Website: lowes
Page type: billing-address
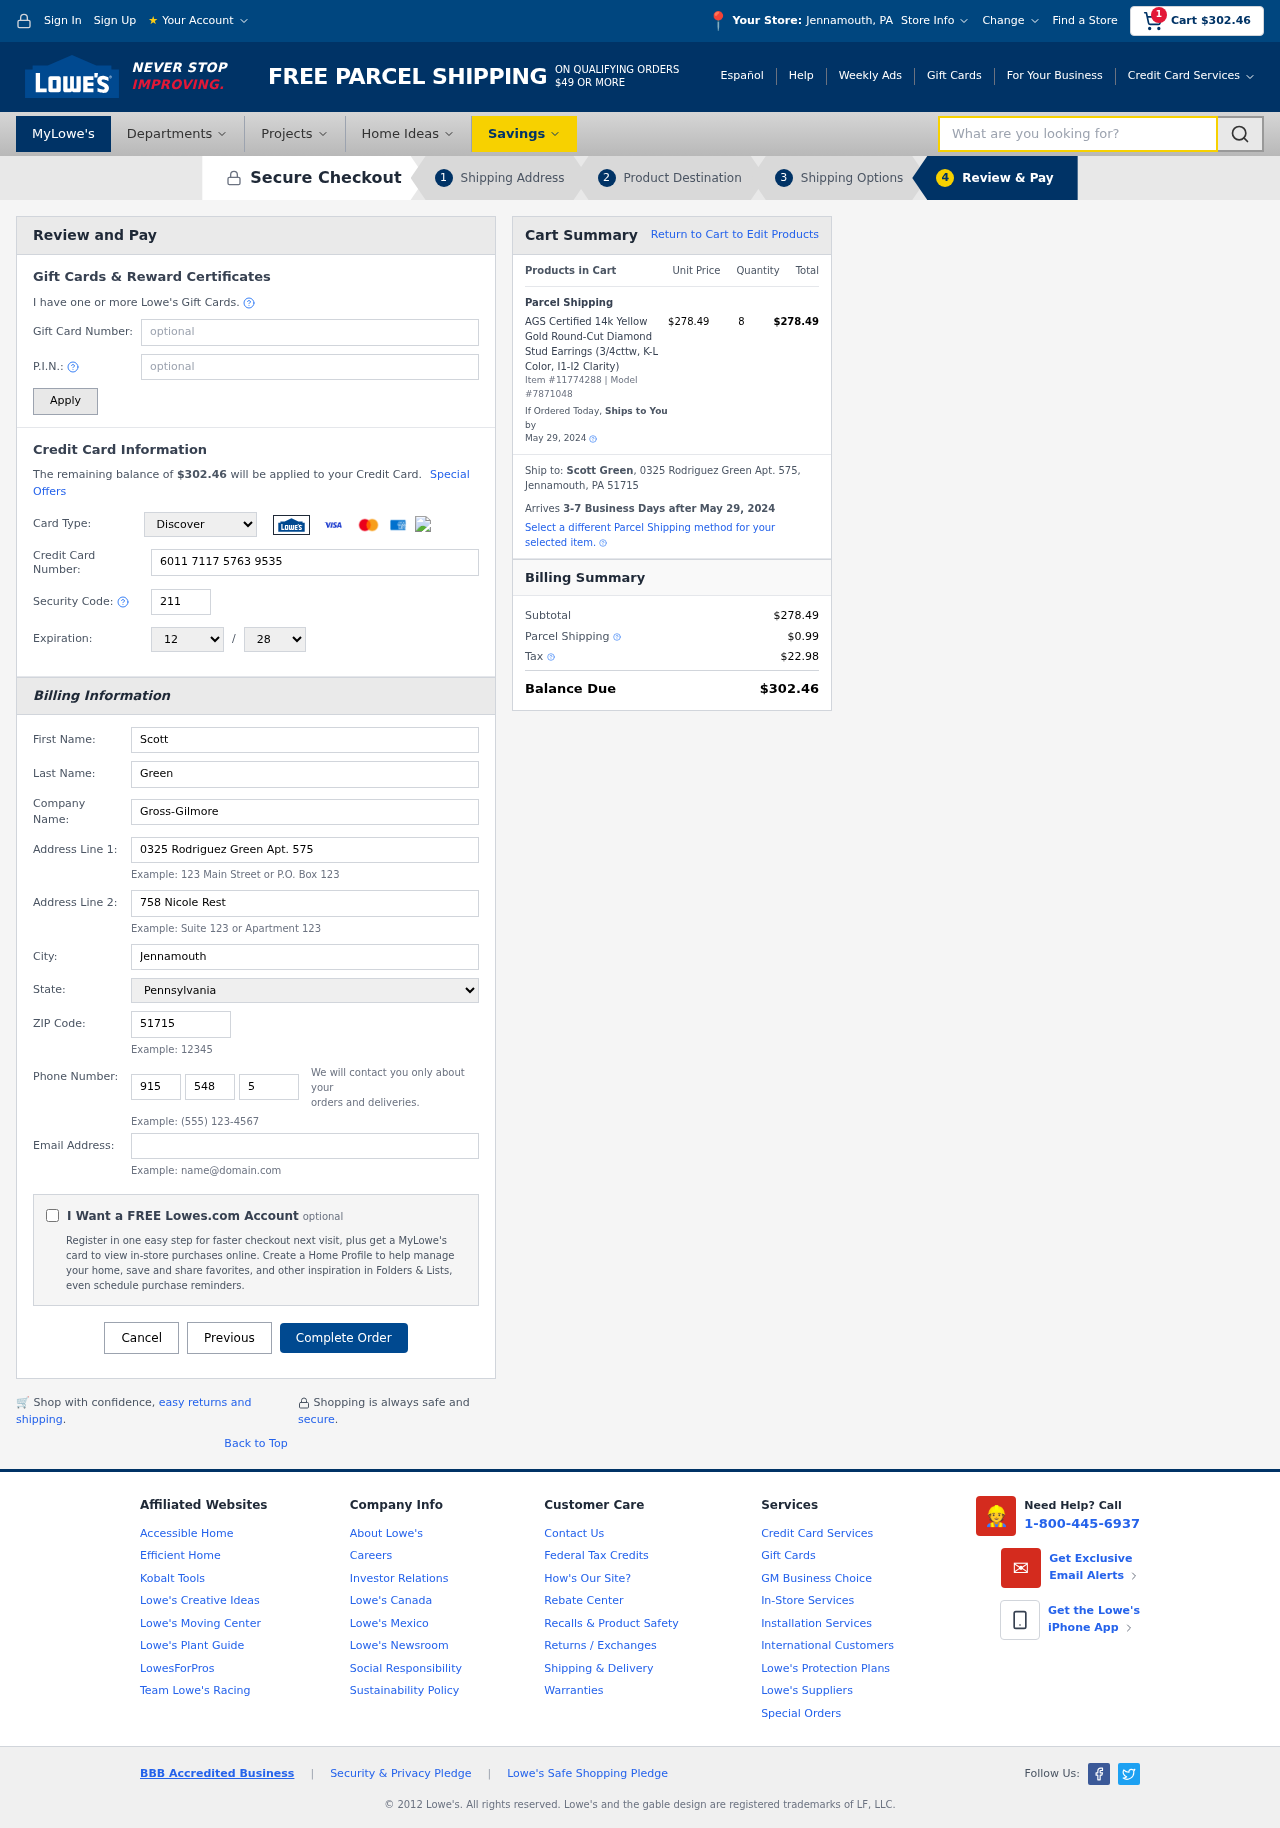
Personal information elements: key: PII_CARD_CVV
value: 211
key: PII_CARD_EXPIRY_MONTH
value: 12
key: PII_CARD_EXPIRY_YEAR
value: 28
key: PII_CARD_NUMBER
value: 6011 7117 5763 9535
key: PII_CARD_TYPE
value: Discover
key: PII_CITY
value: Jennamouth
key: PII_CITY_STATE
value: Jennamouth, PA
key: PII_COMPANY
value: Gross-Gilmore
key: PII_EMAIL
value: sgreen@gmail.com
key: PII_FIRSTNAME
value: Scott
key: PII_FULLNAME
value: Scott Green
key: PII_LASTNAME
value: Green
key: PII_PHONE_AREA
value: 915
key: PII_PHONE_PREFIX
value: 548
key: PII_PHONE_SUFFIX
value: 5003
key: PII_POSTCODE
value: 51715
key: PII_STATE
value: Pennsylvania
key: PII_STREET
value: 0325 Rodriguez Green Apt. 575
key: PII_STREET2
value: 758 Nicole Rest
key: PII_CITY_STATE_ZIP
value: Jennamouth, PA 51715
Product elements: key: PRODUCT1_NAME
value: AGS Certified 14k Yellow Gold Round-Cut Diamond Stud Earrings (3/4cttw, K-L Color, I1-I2 Clarity)
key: PRODUCT1_PRICE
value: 278.49
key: PRODUCT1_QUANTITY
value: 8
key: PRODUCT_ITEM_NUMBER
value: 11774288
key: PRODUCT_MODEL_NUMBER
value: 7871048
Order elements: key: ORDER_SUBTOTAL
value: $302.46
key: ORDER_TOTAL
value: $302.46
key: ORDER_SHIPPING_DATE
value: May 29, 2024
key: ORDER_SUBTOTAL
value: $278.49
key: ORDER_DELIVERY_DATE
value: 3-7 Business Days after May 29, 2024
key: ORDER_SHIPPING_DATE2
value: May 29, 2024
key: ORDER_SUBTOTAL2
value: $278.49
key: ORDER_SHIPPING_COST
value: $0.99
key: ORDER_TAX
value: $22.98
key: ORDER_TOTAL2
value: $302.46
Search elements: key: HEADER_SEARCH
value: What are you looking for?